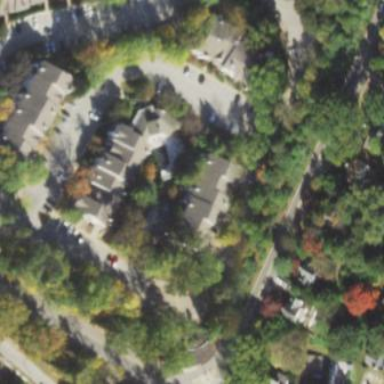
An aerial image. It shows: Image showing building with apartments.